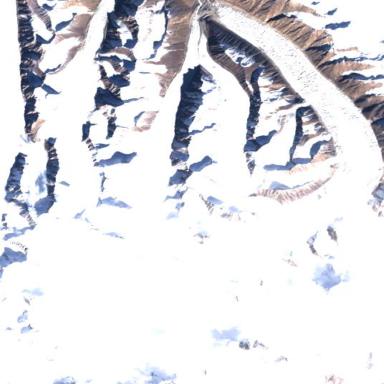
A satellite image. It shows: Majestic glacier in the distance.